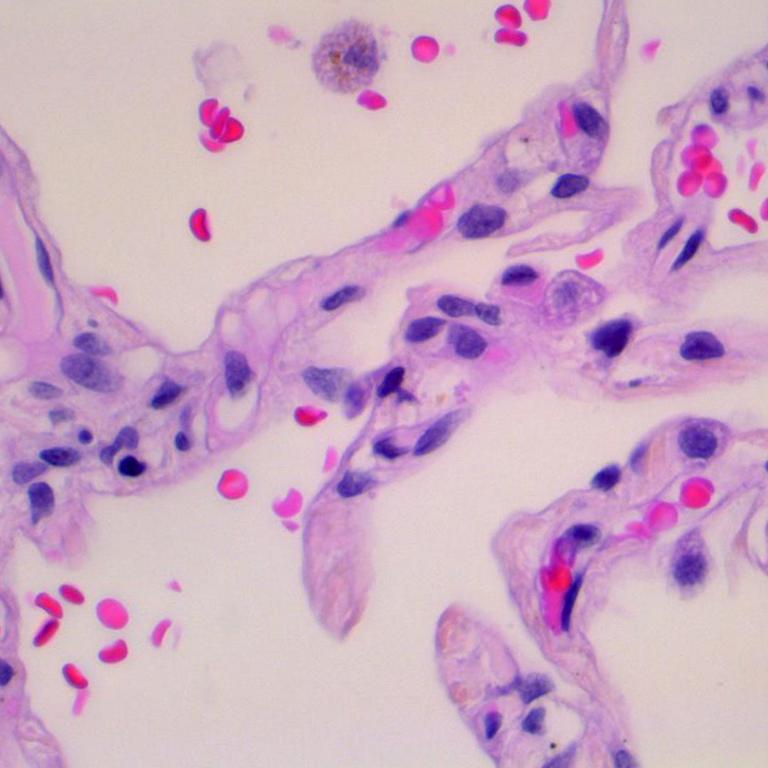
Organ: lung
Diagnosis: benign